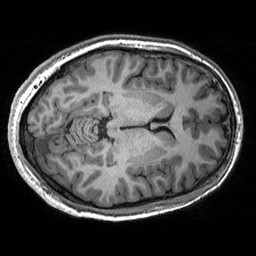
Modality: T1w
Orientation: axial
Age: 22
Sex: male
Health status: healthy
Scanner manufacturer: siemens
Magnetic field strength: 3 T
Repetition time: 2.53 s
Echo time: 0.00288 s